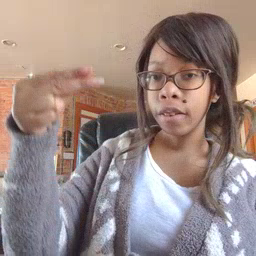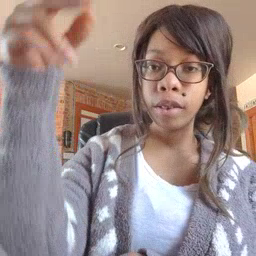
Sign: high